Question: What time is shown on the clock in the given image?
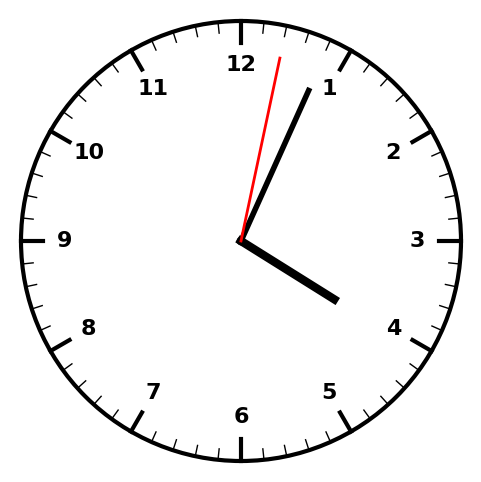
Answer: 04:04:02